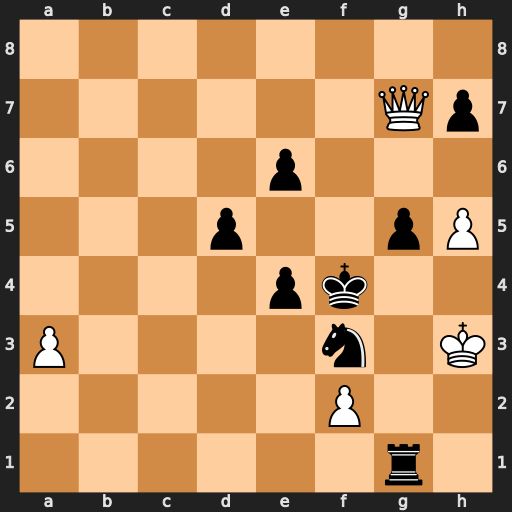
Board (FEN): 8/6Qp/4p3/3p2pP/4pk2/P4n1K/5P2/6r1
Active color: w
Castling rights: -
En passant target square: -
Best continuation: Qf6#